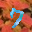
Label: 7